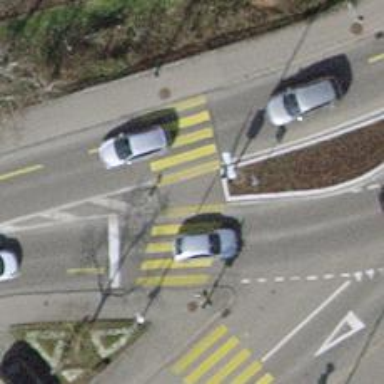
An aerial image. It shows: Marked footway crossing with asphalt surface and pedestrian island.